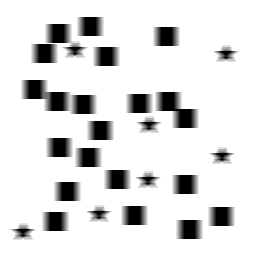
Squares: 21
Triangles: 0
Stars: 7
Total shapes: 28